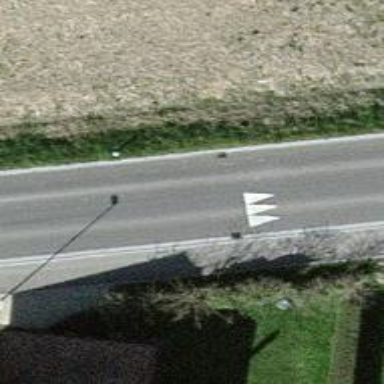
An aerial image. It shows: Bump for traffic calming.